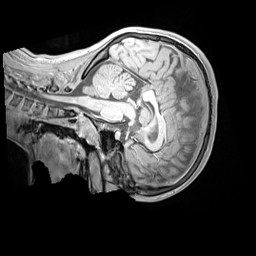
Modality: MP2RAGE
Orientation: sagittal
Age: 9
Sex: female
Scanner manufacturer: siemens
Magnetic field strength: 3 T
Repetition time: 4 s
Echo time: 0.00303 s